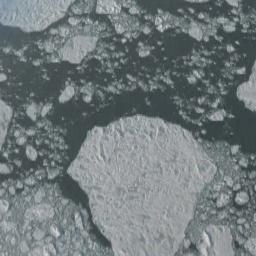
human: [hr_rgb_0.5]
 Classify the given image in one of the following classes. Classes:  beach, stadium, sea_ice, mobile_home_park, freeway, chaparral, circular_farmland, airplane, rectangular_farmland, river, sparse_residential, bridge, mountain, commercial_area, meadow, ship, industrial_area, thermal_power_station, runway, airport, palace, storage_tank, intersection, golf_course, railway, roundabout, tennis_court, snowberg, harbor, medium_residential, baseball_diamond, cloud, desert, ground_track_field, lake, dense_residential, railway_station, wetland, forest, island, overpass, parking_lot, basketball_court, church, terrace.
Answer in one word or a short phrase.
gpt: sea_ice